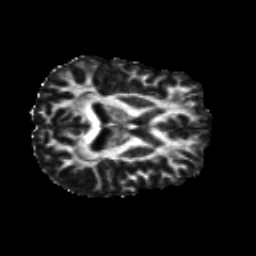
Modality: FA
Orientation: axial
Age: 23
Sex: male
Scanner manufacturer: siemens
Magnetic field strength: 3 T
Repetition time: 8.8 s
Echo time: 0.085 s